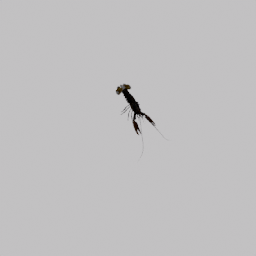
Label: animals